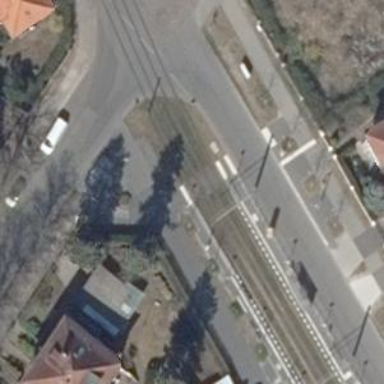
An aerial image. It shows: Tram stop position for public transport.